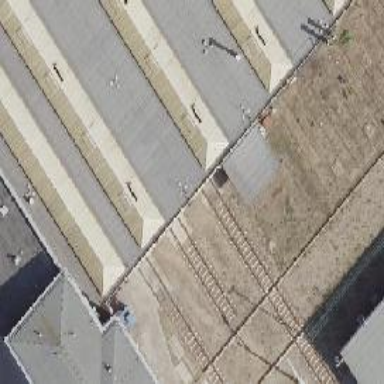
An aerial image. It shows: Yard used for service near light rail railway.